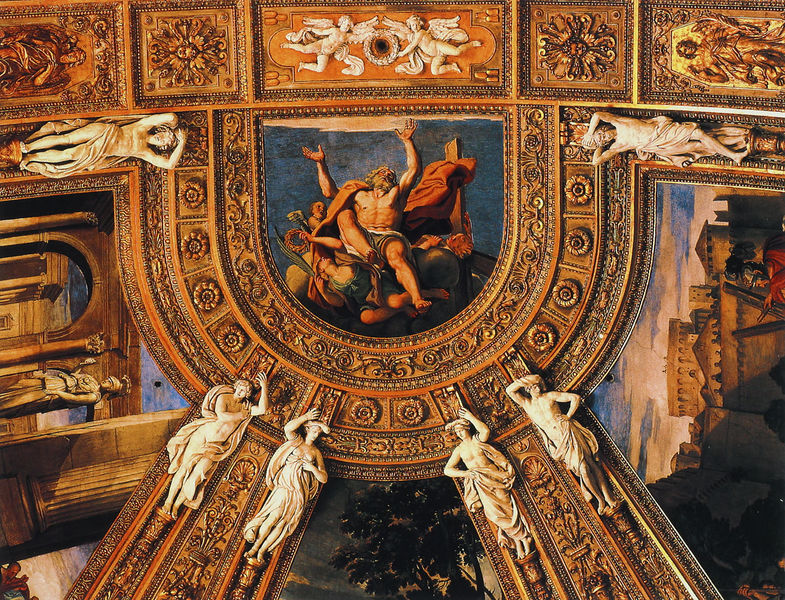
Titel: Fresken in Sant’Andrea della Valle
Künstler: Domenichino
Standort: Rom, S. Andrea della Valle (EU - I - Latium)
Schlagwörter: baum, blau, flügel, gott, mann, nackt, menschen, stadt, braun, marmor, weiss, blüten, arme, gold, decke, engel, sitz, bogen, figuren, detail, ornamente, stuck, bögen, antike, burg, festung, helm, kranz, rom, statuen, rosette, zeus, fresken, kassetten, deckengemälde, fresko, jupiter, putten, karyatiden, fresco, freskos, rosetten, deckenmalerei, deckenfresko, deckenfresco, engelsburg, gefache, freken, frr